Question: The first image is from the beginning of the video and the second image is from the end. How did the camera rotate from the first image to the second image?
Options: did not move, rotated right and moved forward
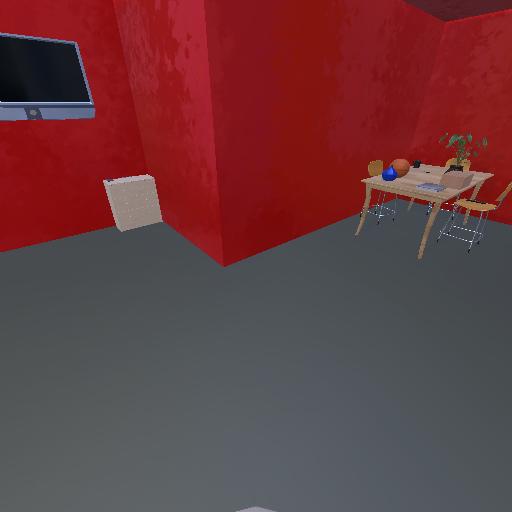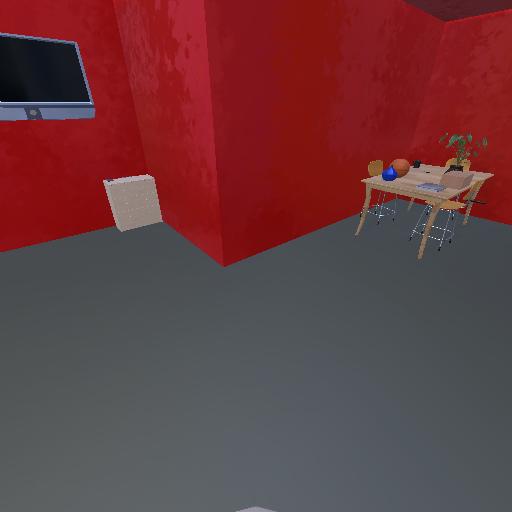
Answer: did not move